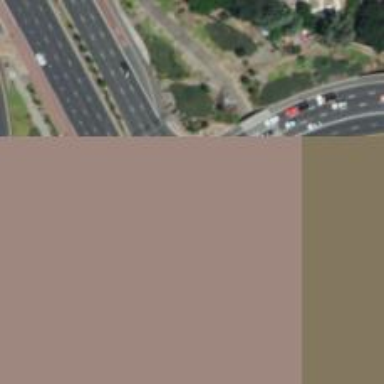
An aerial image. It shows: Busway road.